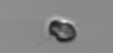
Label: Heterocapsa_rotundata